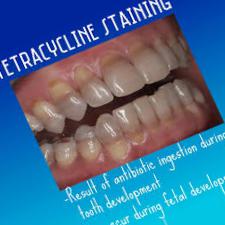
Condition: Tooth Discoloration